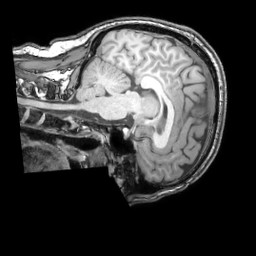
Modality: T1w
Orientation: sagittal
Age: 45
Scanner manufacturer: philips
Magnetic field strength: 3 T
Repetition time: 0.007 s
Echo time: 0.003501 s